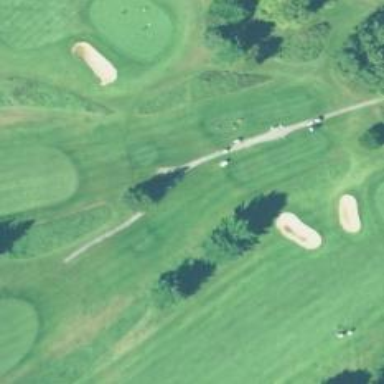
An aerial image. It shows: Path used for both walking and golf.